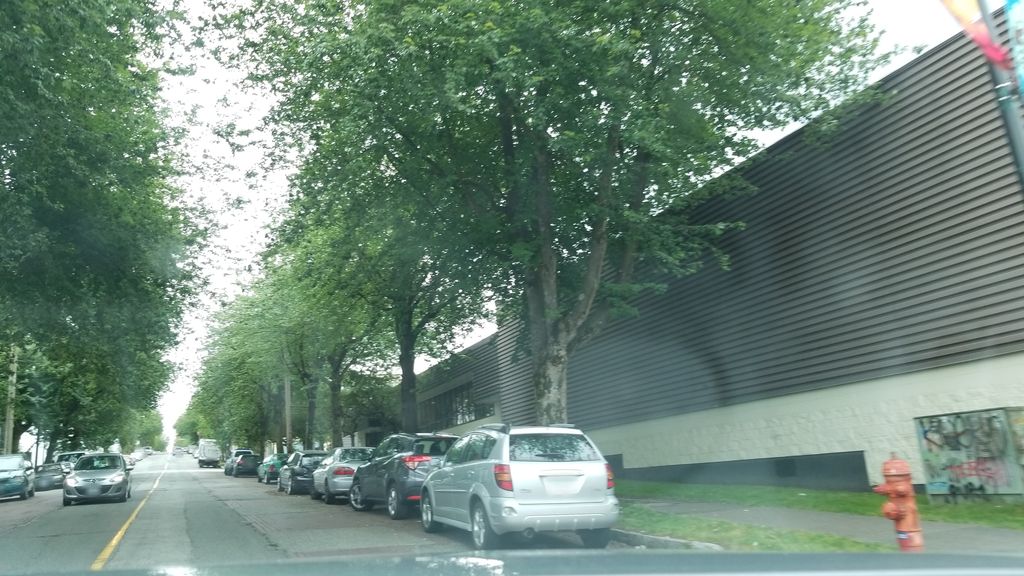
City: vancouver